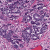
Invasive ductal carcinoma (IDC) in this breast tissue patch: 0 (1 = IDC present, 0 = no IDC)